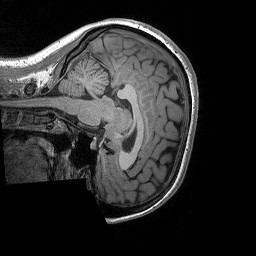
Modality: T1w
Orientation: sagittal
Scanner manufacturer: siemens
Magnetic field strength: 3 T
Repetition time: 2.3 s
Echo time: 0.00298 s